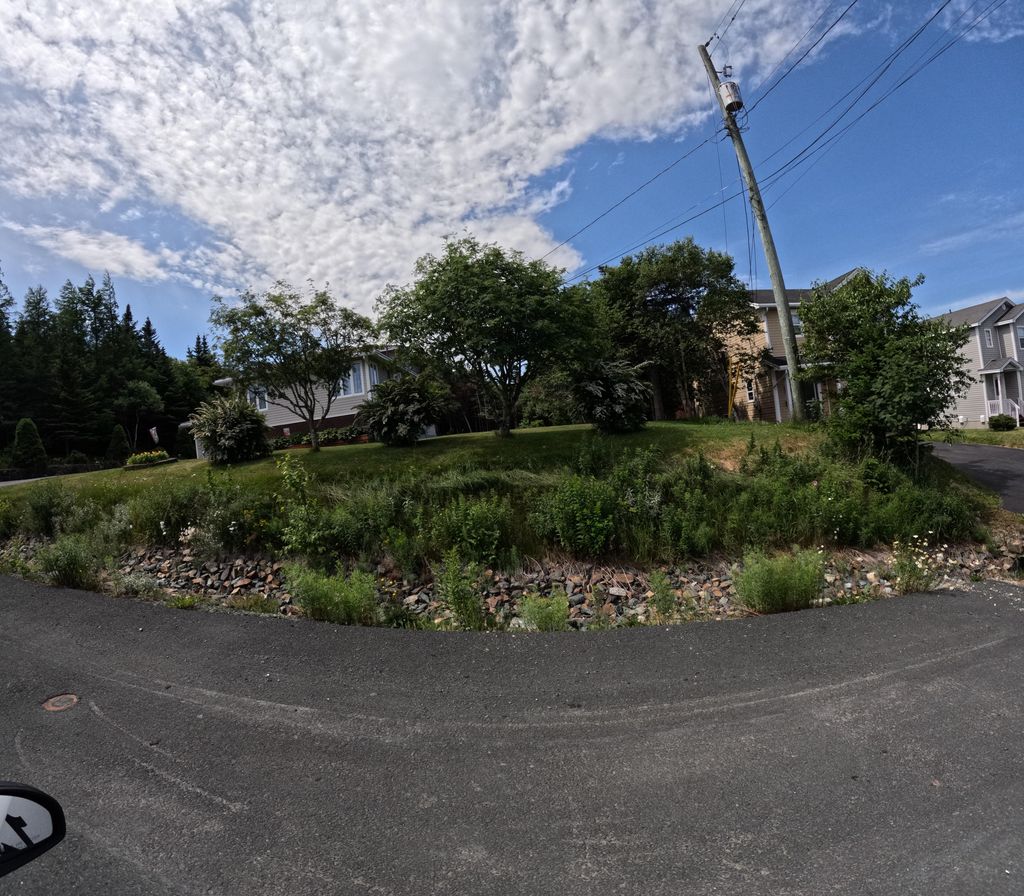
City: st_johns